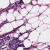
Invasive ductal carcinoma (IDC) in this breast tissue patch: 0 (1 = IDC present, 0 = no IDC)